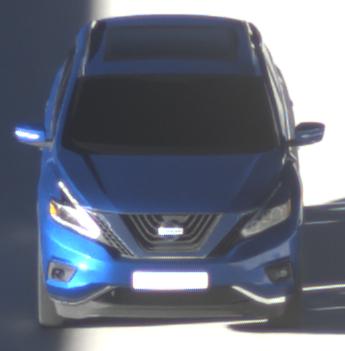
Make: Nissan
Model: Murano
Detailed model: Gen. 3 Z52
Model produced from: 2015
Doors: 5
Color: blue
Road condition: dry road
Daytime: sunrise or sunset
Contrast: high contrast